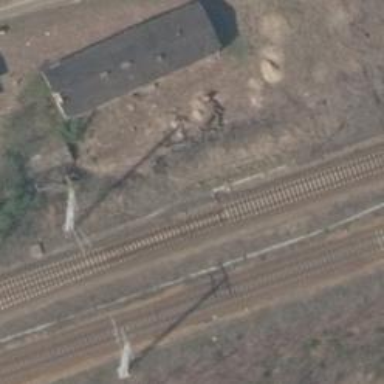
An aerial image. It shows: Railway switch.